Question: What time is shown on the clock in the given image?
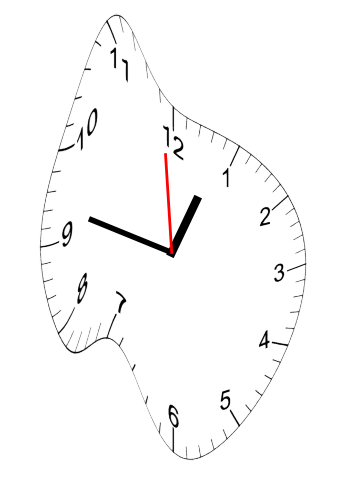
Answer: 12:46:59